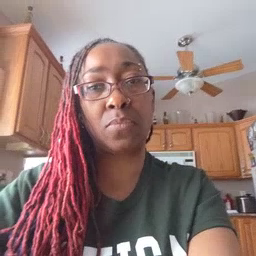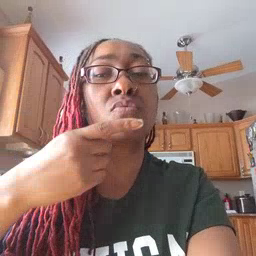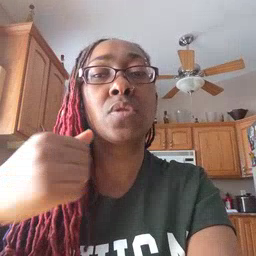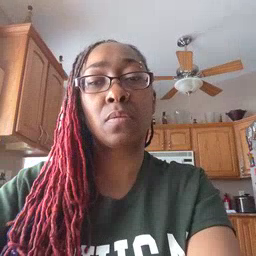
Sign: red